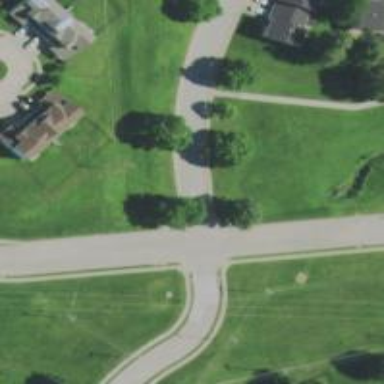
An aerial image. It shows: Unmarked road crossing.